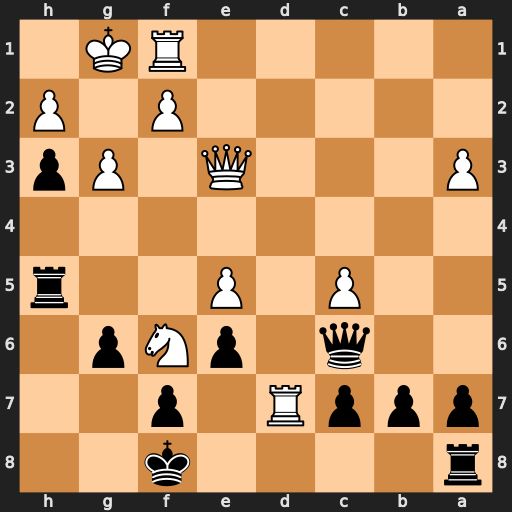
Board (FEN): r4k2/pppR1p2/2q1pNp1/2P1P2r/8/P3Q1Pp/5P1P/5RK1
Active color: b
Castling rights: -
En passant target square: -
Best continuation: Qg2#